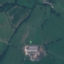
Label: Pasture